Question: I'm new to C#.
I have the following struct.
'''
struct Foo
{
string key;
Bar values;
}
'''
I have two lists of Foo, L1 and L2 of equal size both contain same set of keys.
I have to merge the corresponding Foo instances in L1 and L2.
'''
Foo Merge(Foo f1, Foo f2)
{
// merge f1 and f2.
return result.
}
'''
I wrote the following to achieve this.
'''
resultList = L1.Join(L2, f1 => f1.key, f2 => f2.key, (f1, f2) => Merge(f1, f2)
).ToList())
'''
My problem is that my key is not unique. I have n number of elements in L1 with the same key (say "key1") (which are also appearing in L2 somewhere). So, the above join statement selects n matching entries from L2 for each "key1" from L1 and I get n*n elements with key "key1" in the result where I want only n. (So, this is kind of crossproduct for those set of elements).
I want to use Join and still select an element from L1 with "key1" and force the Linq to use the first available 'unused' "key1" element from L2. Is this possible? Is join a bad idea here?
(Also, the I want to preserve the order of the keys as in L1. I tried to handle all elements with such keys before the join and removed those entries from L1 and L2. This disturbed the order of the keys and it looked ugly).
I'm looking for a solution without any explicit for loops.

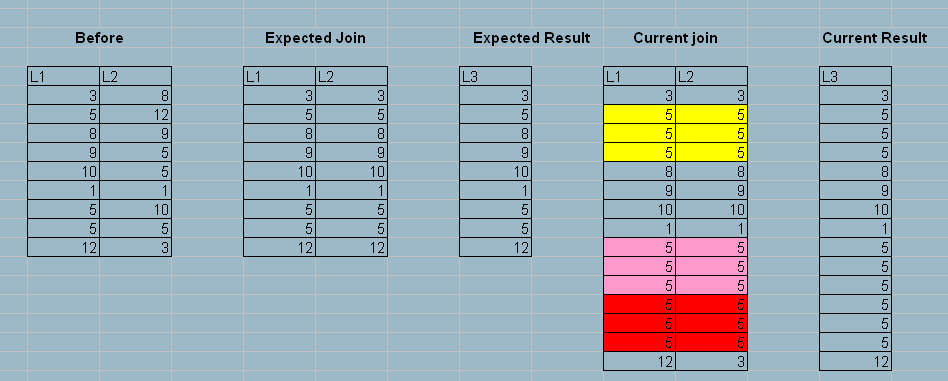
Answer: Finally I adapted Raphael's answer as below.
'''
public class FooComparer : IEqualityComparer<Foo>
{
public bool Equals(Foo o1, Foo o2)
{
return o1.key == o2.key;
}
public int GetHashCode(Foo obj)
{
return obj.key.GetHashCode();
}
}
resultList = L1.Join(L2.Select(m => m).Distinct(new FooComparer()).ToList(), f1 => f1.key, f2 => f2.key, (f1, f2) => Merge(f1, f2)
).ToList());
'''
Short explanation:
'''
L2.Select(m => m).Distinct(new FooComparer()).ToList()
'''
creates a new list by removing the duplicate keys from L2. Join L1 with this new list to get the required result.